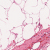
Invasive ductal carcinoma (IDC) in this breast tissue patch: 0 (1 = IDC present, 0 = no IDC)